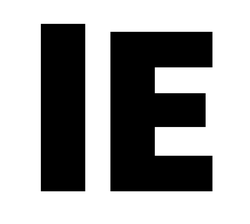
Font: Poppins-ExtraBold